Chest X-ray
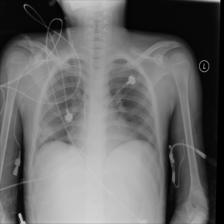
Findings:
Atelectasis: negative
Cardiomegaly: negative
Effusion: negative
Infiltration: negative
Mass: negative
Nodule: negative
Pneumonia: negative
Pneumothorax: negative
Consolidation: positive
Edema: negative
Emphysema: negative
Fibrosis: negative
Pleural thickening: negative
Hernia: negative